Question: I have such files. I just want to open files with non-Latin names correctly.
I have no problems with files that have Latin names only with non-Latin names.

I use QDir for scanning directory and I hold names in QString, so it's held fine inside.
But there is a bottleneck with opening the file.
It gets so that I don't want to use QFile, I can use only C++ streams (more preferred) or C files.
When I want to open file, I do so:
'''
fstream stream(source.toStdString().c_str(),ios_base::in | ios_base::binary);
'''
After that I check whether attempt was successful:
'''
if(!stream.is_open())
{ cout<<"file wasn't opened " <<source.toStdString().c_str())<<"
";
return false; // cout was redirected to file // just a notice
}
'''
I get in my log file:
file wasn't opened /home/sh/.mozilla/firefox/004_??????? - ????? - ?????.mp3
It doesn't work for any file with non-Latin name and it does work fine for every file with Latin names.
I understand that this problem can be jumped over using QFile.
But I wonder, is it possible to get it done without third-party libraries or are there some another ways for solving it?
Thanks in advance for any tips.
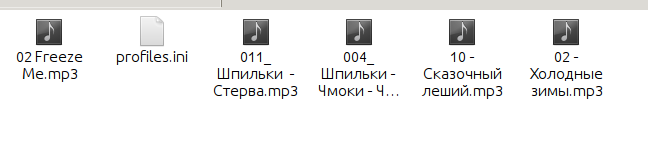
Answer: Things are going wrong when you call 'toStdString()' on your QString. It will convert the contents based on 'QTextCodec::codecForCStrings()', if it has been set, and latin-1 will be used otherwise. Latin-1 will collapse your non-latin characters to '?'s.
Using 'source.toLocal8Bit().data()' or 'source.toUtf8().data()' instead will likely do what you want, but failing that you'll need to deal with QTextCodecs to get the right 8-bit encoding.